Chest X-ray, PA view. Patient: 24 years old, sex M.
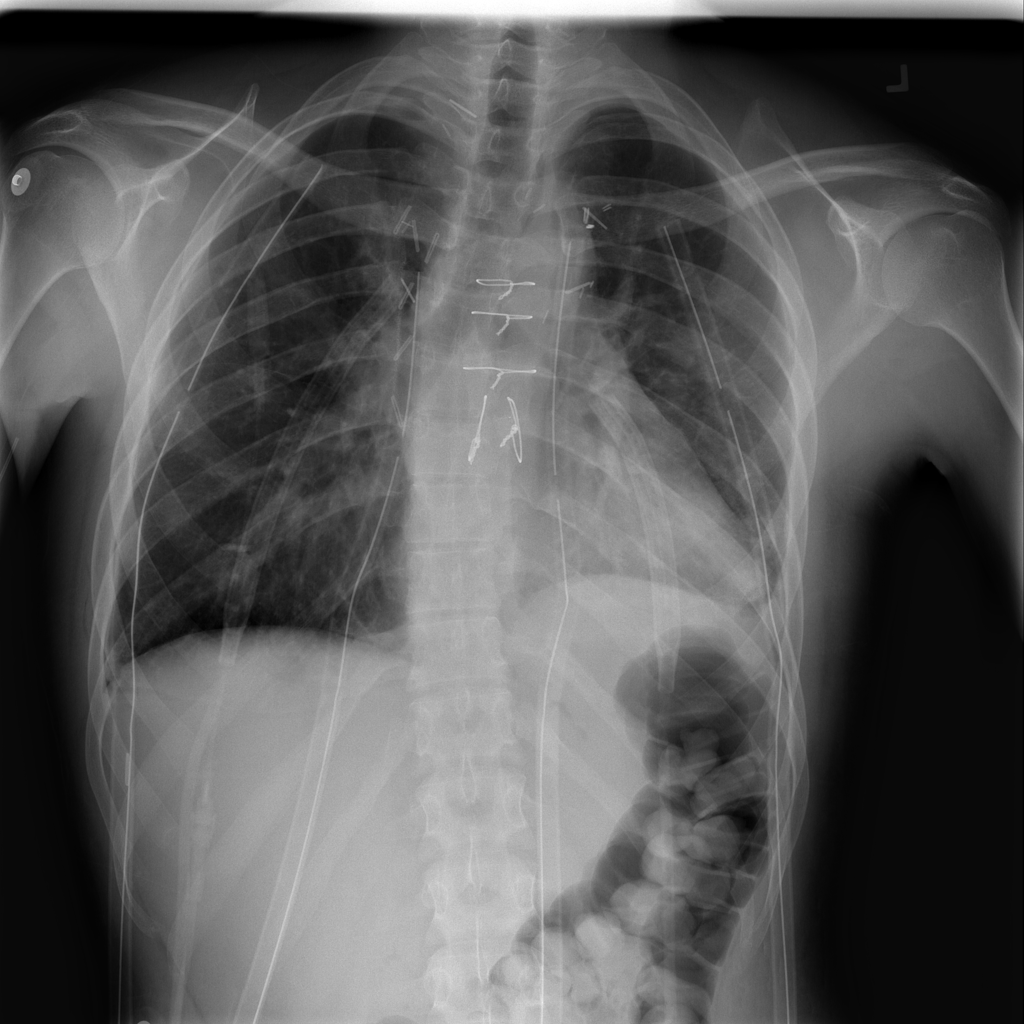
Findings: Pneumothorax